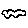
Label: cloud